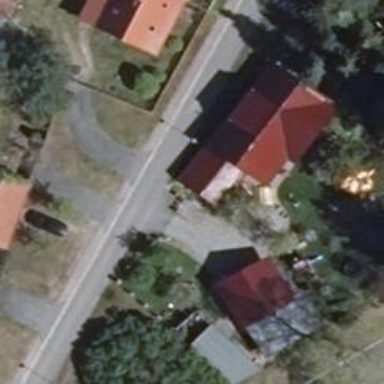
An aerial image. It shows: Residential building.